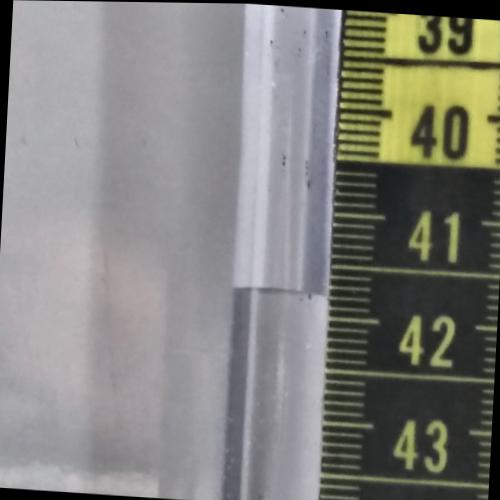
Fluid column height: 41.8 cm